Field crop: maize
Growth stage: 1
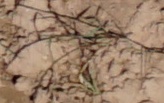
Species: lolium